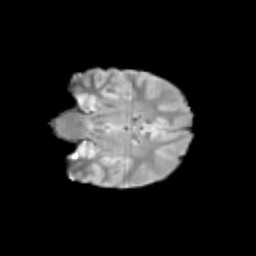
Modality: T2w
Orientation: coronal
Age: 12
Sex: female
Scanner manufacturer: siemens
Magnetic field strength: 3 T
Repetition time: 3.8 s
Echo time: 0.07 s